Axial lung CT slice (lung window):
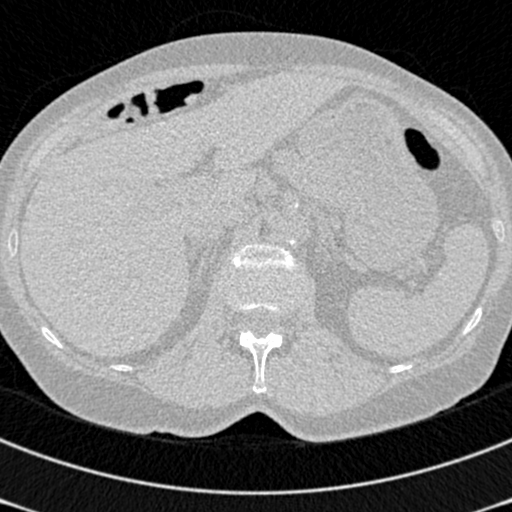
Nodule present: no